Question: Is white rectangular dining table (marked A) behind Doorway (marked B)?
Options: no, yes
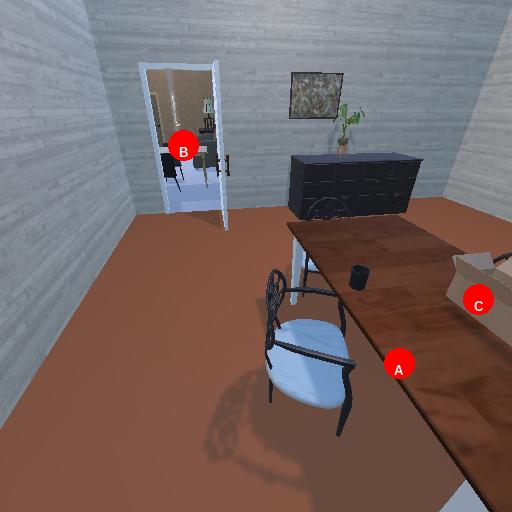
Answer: no